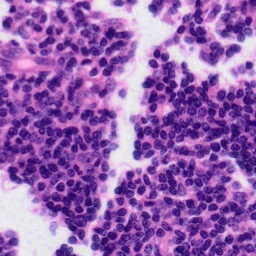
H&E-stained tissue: Tonsil